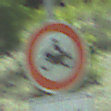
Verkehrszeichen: VerbotKraftraeder
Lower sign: ZeitangabenMitBeschraenkungAufWochentage8
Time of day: Midday
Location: Outdoor (Nature)
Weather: PartlyCloudy
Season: NotSpecified
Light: Natural